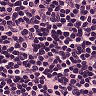
Metastatic tissue present: no